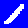
Digit: 1